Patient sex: M
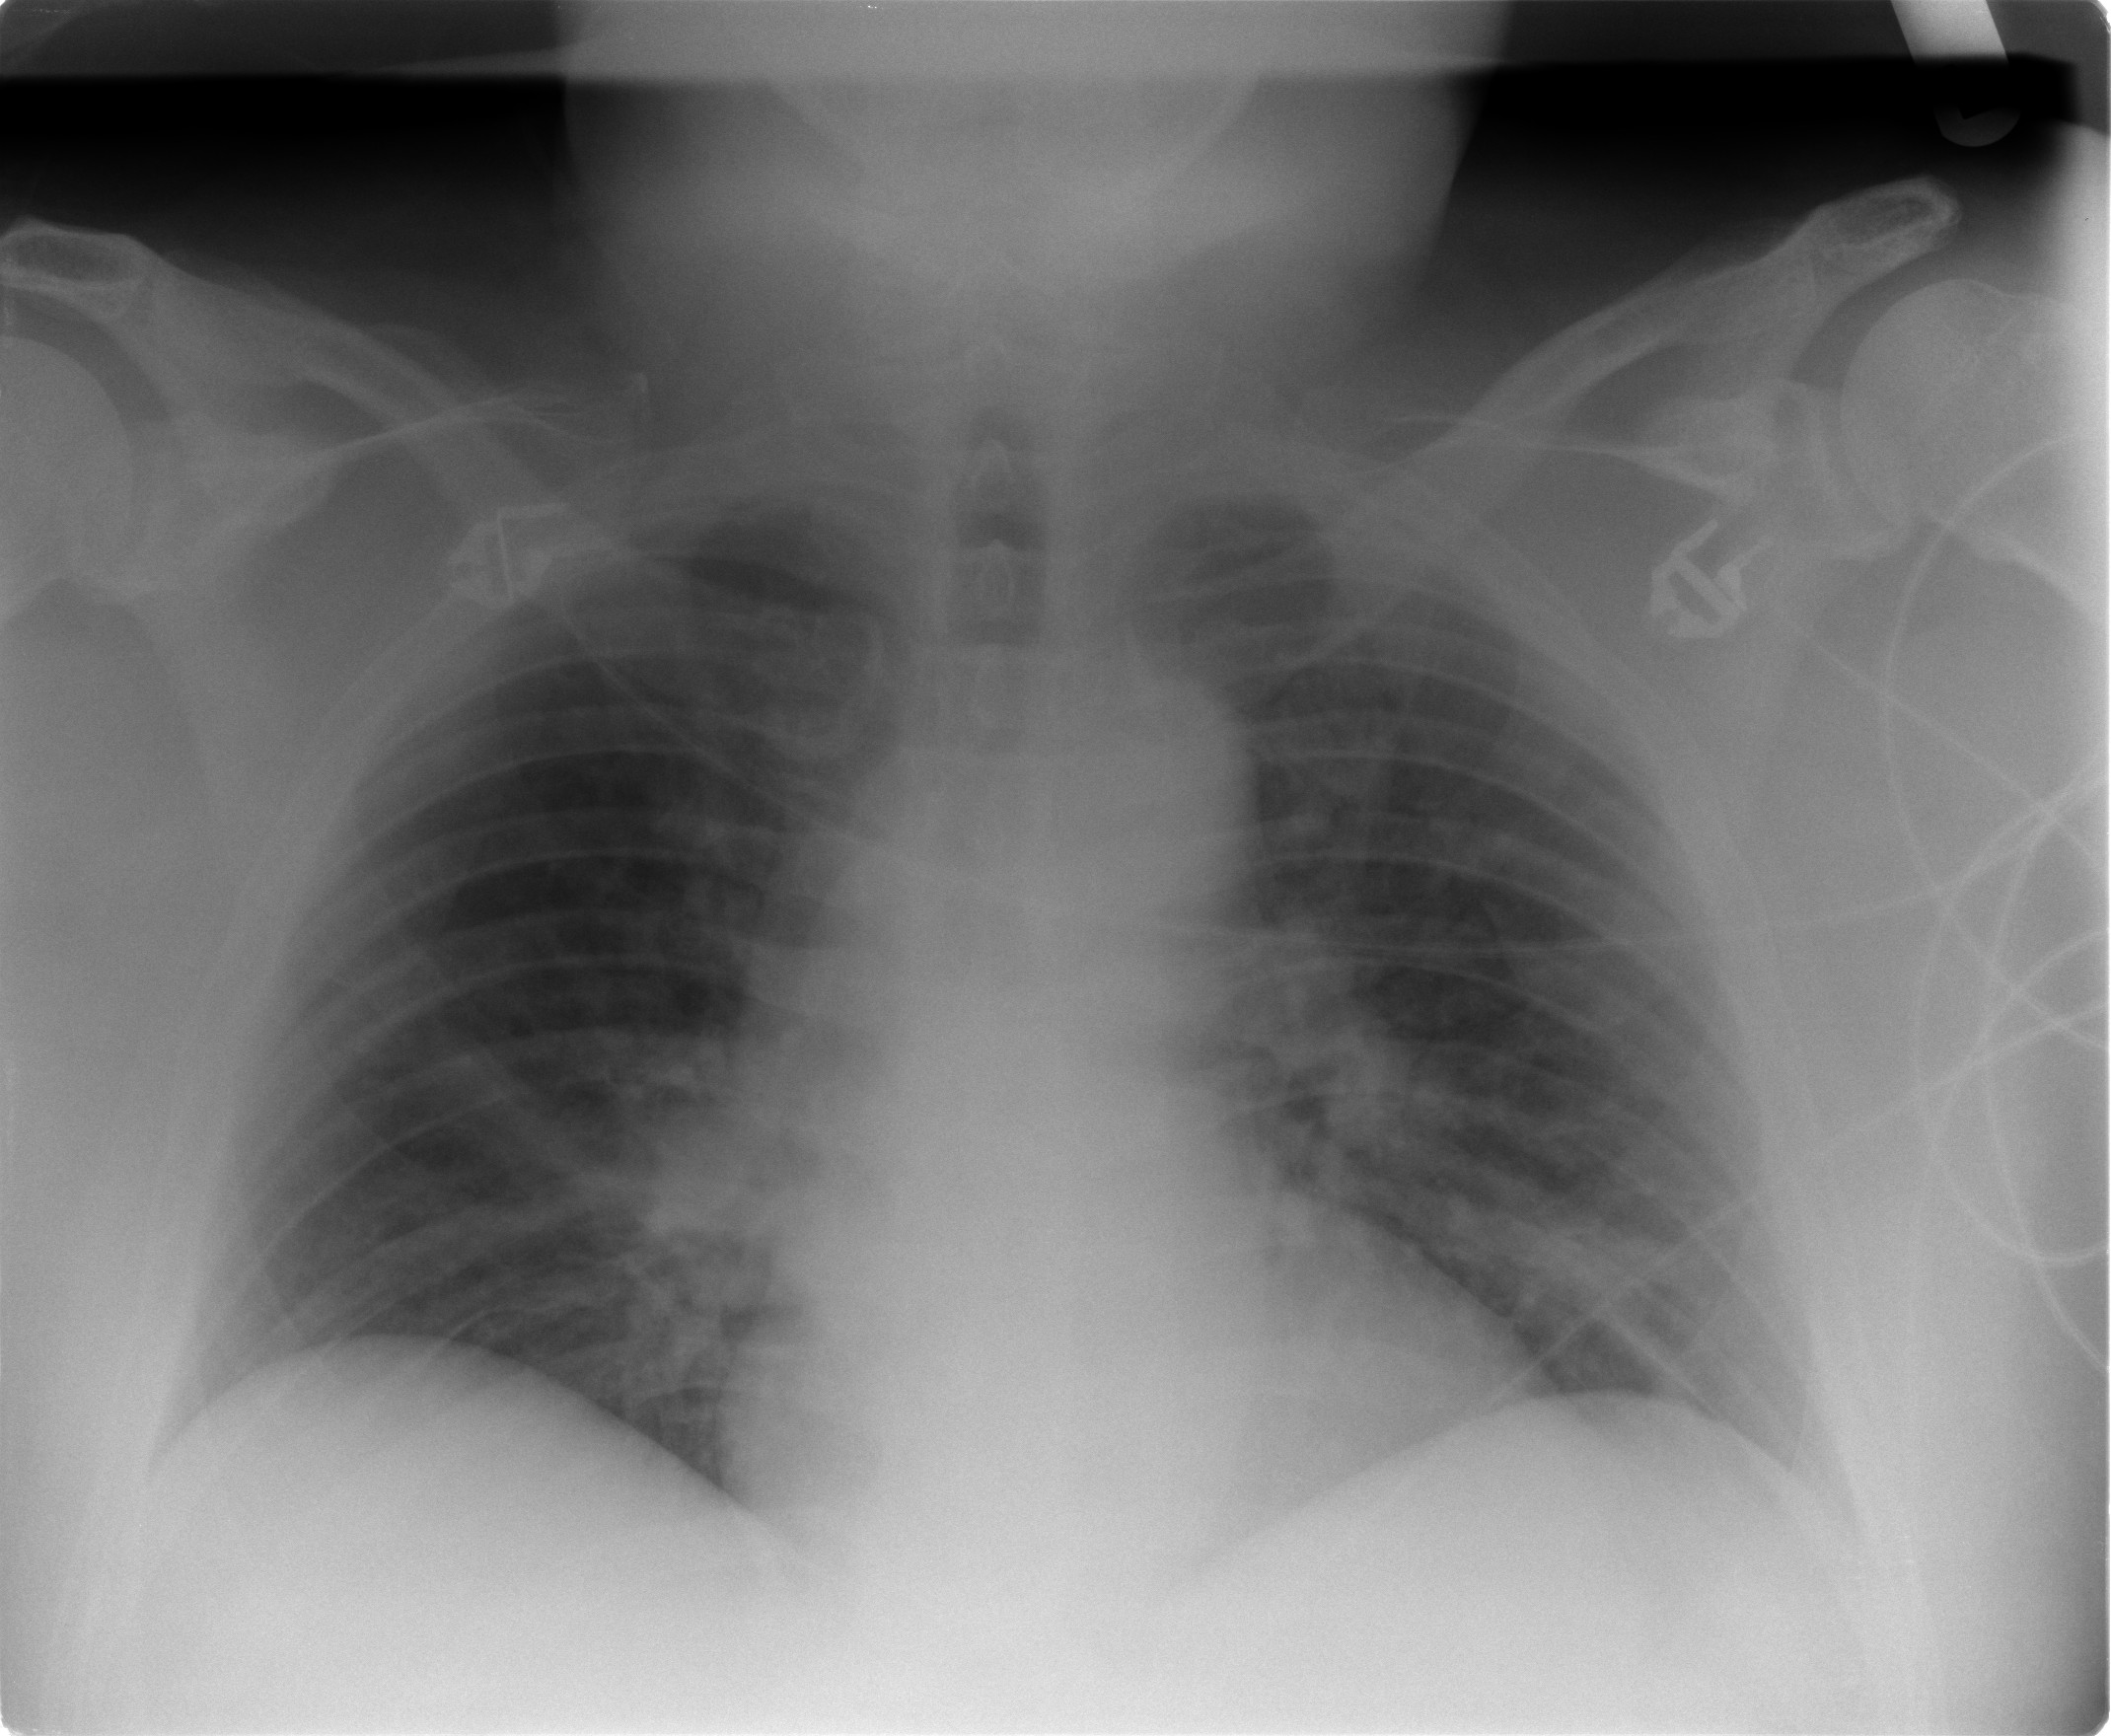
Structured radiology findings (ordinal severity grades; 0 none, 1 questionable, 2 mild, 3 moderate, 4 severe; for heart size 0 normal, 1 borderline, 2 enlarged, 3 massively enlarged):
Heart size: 0
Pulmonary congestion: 1
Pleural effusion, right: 0
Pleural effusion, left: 0
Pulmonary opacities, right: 0
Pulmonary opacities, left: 0
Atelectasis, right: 1
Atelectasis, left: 1